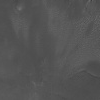
Atmospheric dust classification: not_dusty